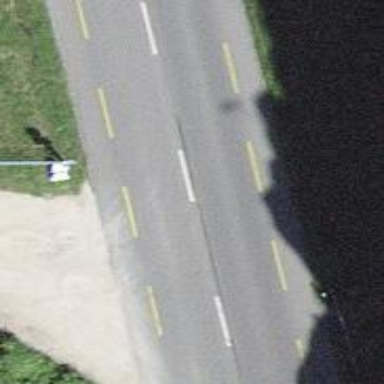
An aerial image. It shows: Secondary road with designated cycle lane.